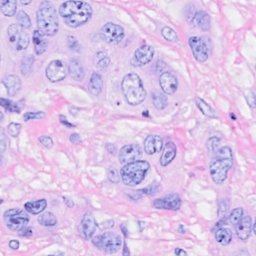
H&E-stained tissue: Breast